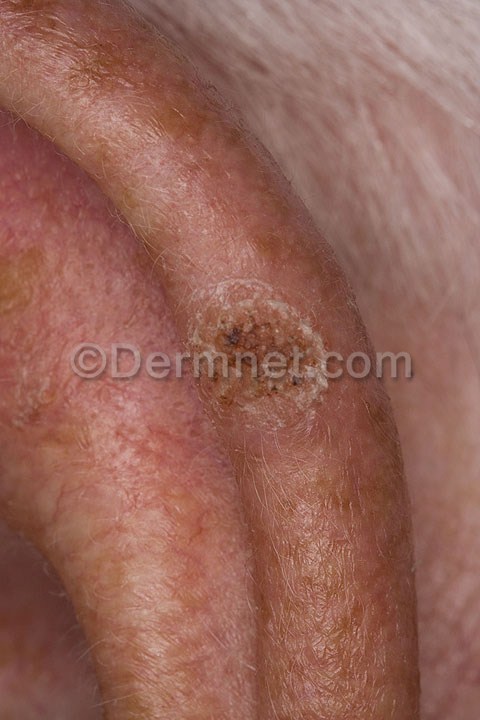
Disease: Actinic Keratosis Basal Cell Carcinoma and other Malignant Lesions